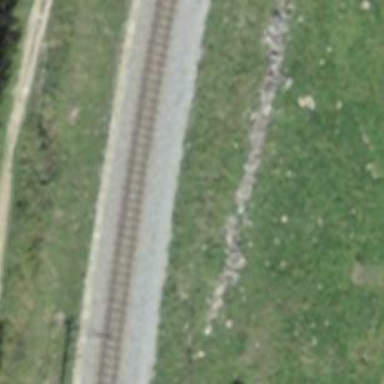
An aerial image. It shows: Narrow-gauge railway with 1 track. The tracks are electrified with contact line.